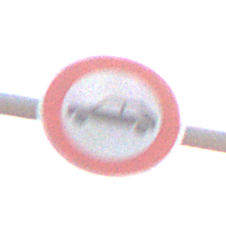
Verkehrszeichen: VerbotPersonenkraftwagen
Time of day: SunriseSunset
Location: Outdoor (Nature)
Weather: PartlyCloudy
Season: NotSpecified
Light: Natural